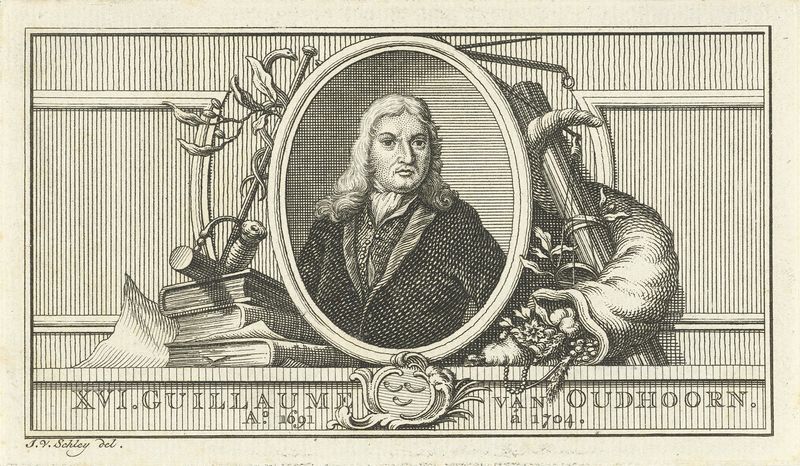
Titel: Portret van Willem van Outshoorn
Künstler: Jacob van der Schley
Standort: Amsterdam
Institution: Rijksmuseum
Schlagwörter: books, person, 1691, 1704